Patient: sex F, age 68
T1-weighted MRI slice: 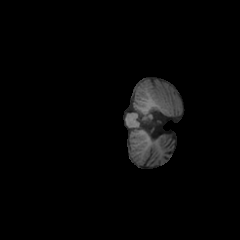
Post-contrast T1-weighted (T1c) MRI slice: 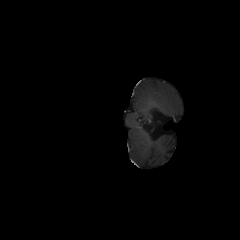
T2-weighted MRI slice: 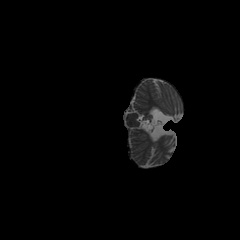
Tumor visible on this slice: no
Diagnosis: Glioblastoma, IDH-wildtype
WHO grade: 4